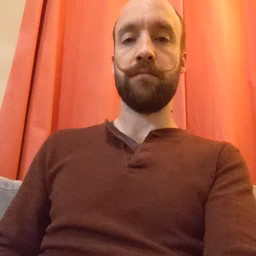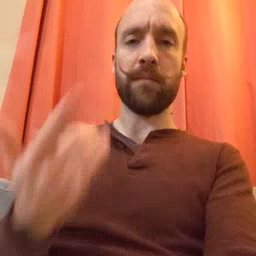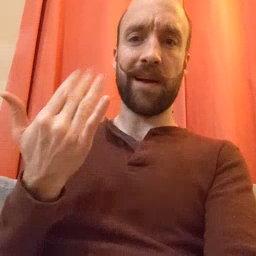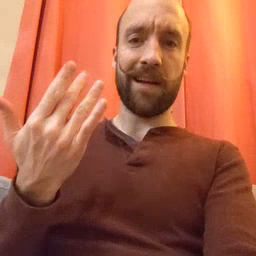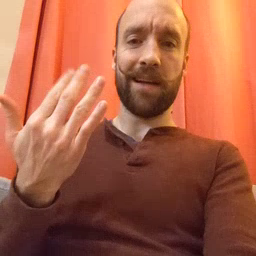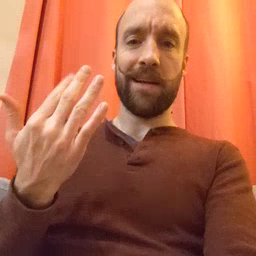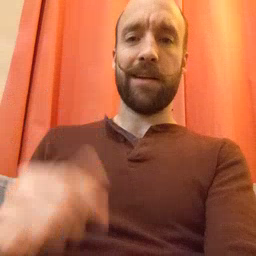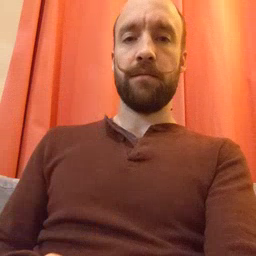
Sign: wait